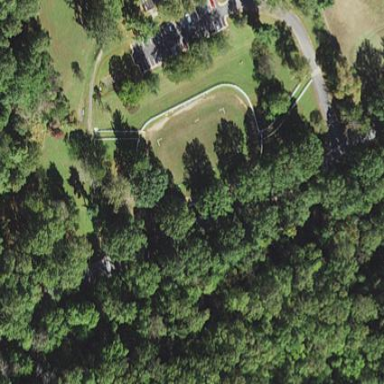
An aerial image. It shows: Equestrian pitch for leisure land sports.